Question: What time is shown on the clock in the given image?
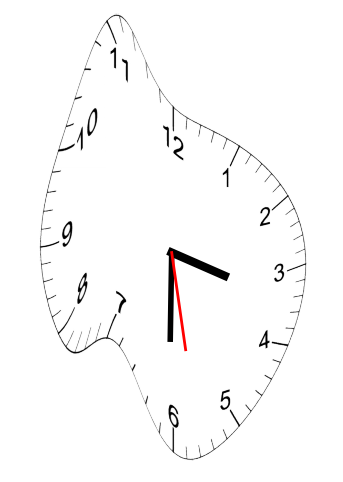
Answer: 03:30:28